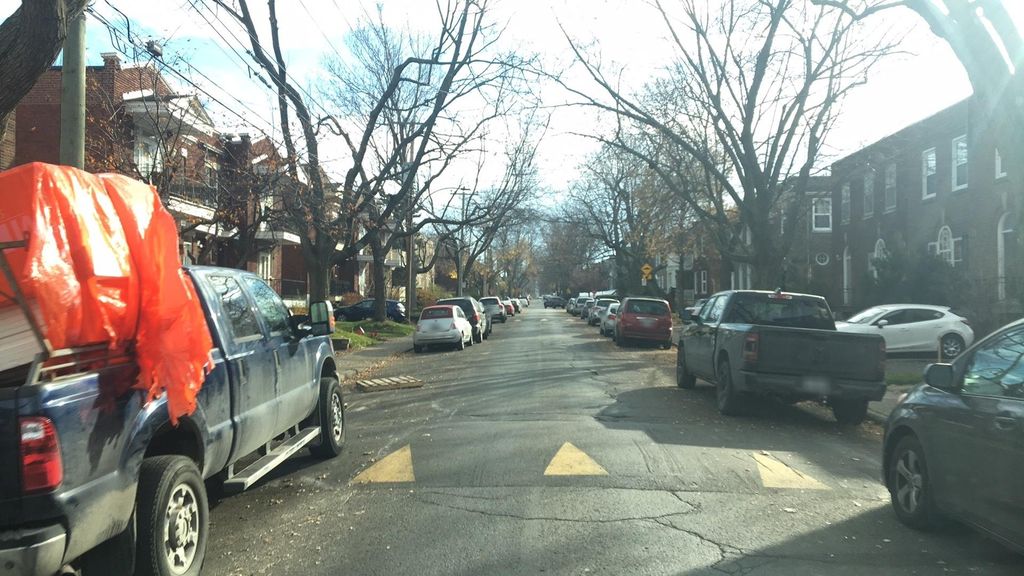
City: montreal